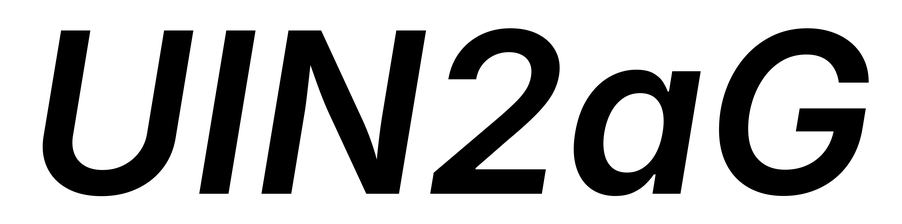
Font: Inter-Italic_SemiBold_Italic